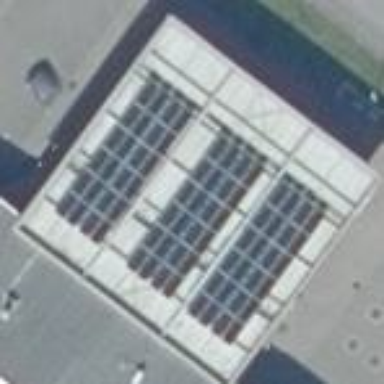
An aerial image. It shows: View of roof of building.